Question: See attached image to see what I currently have.

I have achived this using a 'UL' with css 'column-count: 2;' and lis which have different 'heights' and colours. The content of each 'li' is a number, they are in order in the HTML.
As you can see in the attached layout, everything goes down the left and then starts a new column on the right. I would like to get the layout more like this:
'''
Left: Right:
1 2
3 4
5 6
etc etc
'''
How can I achieve this?
UPDATE 1;
Added relevant code.
'''
<style>
#items {
-webkit-column-count: 2;
-moz-column-count: 2;
column-count: 2;
}
.item p {
padding: 20px;
color: white;
font-size: 22px;
}
.item-1 {
height: 120px;
background: pink;
}
.item-2 {
height: 180px;
background: red;
}
.item-3 {
height: 210px;
background: gray;
}
.item-4 {
height: 160px;
background: green;
}
.item-5 {
height: 110px;
background: yellow;
}
.item-6 {
height: 240px;
background: maroon;
}
.item-7 {
height: 120px;
background: blue;
}
.item-8 {
height: 420px;
background: lime;
}
.item-9 {
height: 300px;
background: teal;
}
.item-10 {
height: 190px;
background: olive;
}</style>
<ul id="items">
<li class="item item-1"><p>1</p></li>
<li class="item item-2"><p>2</p></li>
<li class="item item-3"><p>3</p></li>
<li class="item item-4"><p>4</p></li>
<li class="item item-5"><p>5</p></li>
<li class="item item-6"><p>6</p></li>
<li class="item item-7"><p>7</p></li>
<li class="item item-8"><p>8</p></li>
<li class="item item-9"><p>9</p></li>
<li class="item item-10"><p>10</p></li>
</ul>
'''
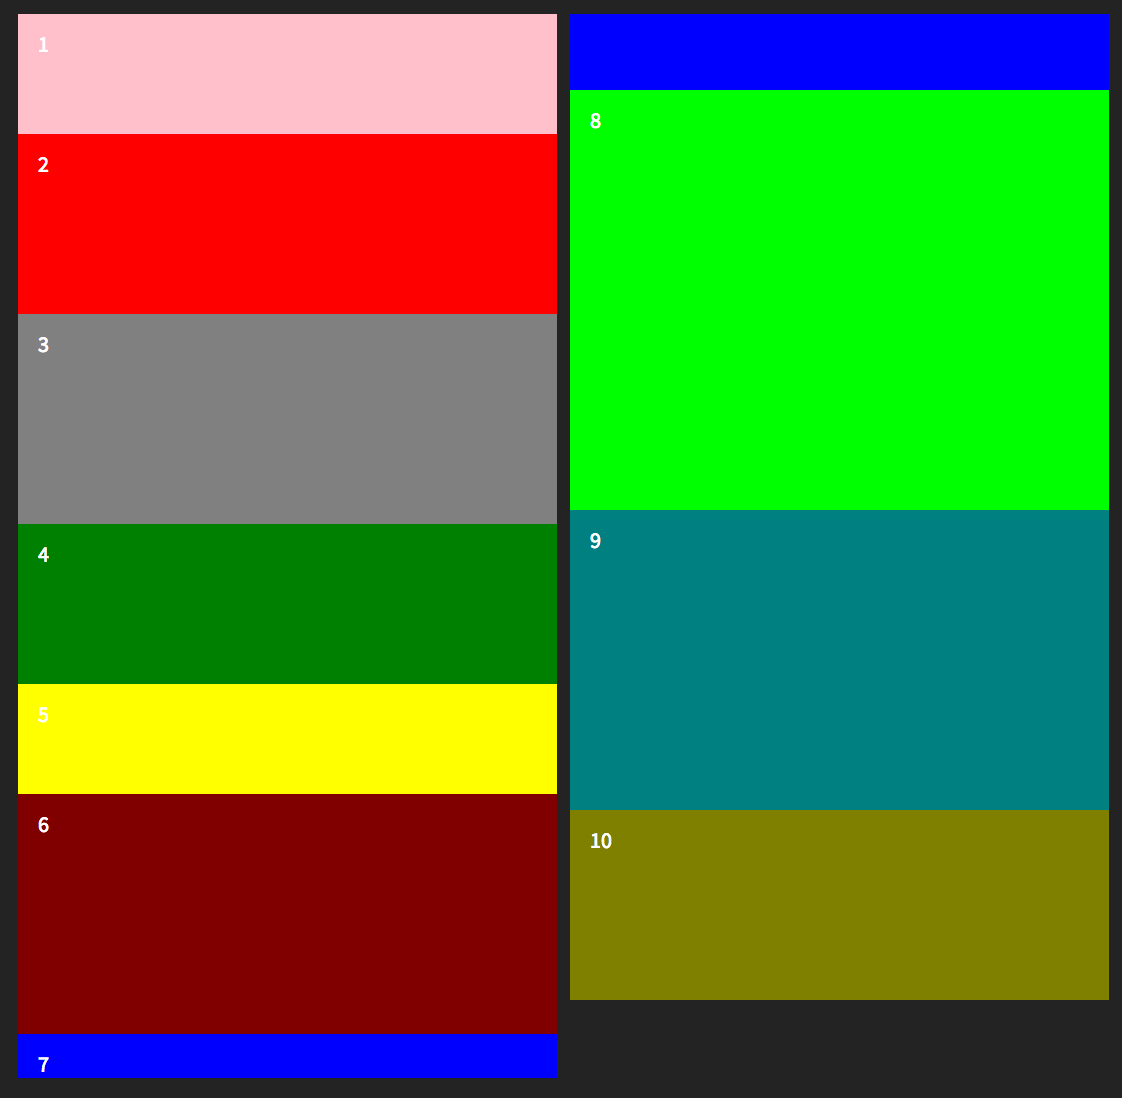
Answer: If you would like to stick to your 'ul' could do the following. Float the 'li' and set the width so each one takes up half the space. I should note this is if the items are of equal height. Otherwise I think your are relegated to making two columns, one for the odds and the other for the evens.
'''
ul, li {
margin: 0;
padding: 0;
}
ul {
list-style: none;
}
li {
float: left;
width: 50%;
}
li:nth-child(1) {
background-color: #f5f5f5;
}
li:nth-child(4) {
background-color: #f5f5f5;
}
'''
'''
<ul>
<li>One</li>
<li>Two</li>
<li>Three</li>
<li>Four</li>
</ul>
'''